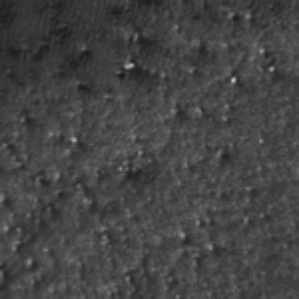
Label: frost